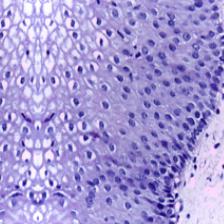
Diagnosis: Normal